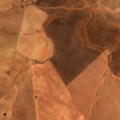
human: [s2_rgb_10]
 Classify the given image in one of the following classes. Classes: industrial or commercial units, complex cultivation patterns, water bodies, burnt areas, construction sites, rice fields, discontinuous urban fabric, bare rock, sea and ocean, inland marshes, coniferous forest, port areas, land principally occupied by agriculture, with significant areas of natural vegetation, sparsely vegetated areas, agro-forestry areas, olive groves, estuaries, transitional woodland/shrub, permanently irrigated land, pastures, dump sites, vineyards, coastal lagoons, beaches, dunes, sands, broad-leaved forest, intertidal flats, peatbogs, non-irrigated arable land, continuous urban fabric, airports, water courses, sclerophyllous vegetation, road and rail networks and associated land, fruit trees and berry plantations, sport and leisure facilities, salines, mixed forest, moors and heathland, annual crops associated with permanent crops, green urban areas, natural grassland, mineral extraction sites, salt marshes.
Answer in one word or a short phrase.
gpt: non-irrigated arable land